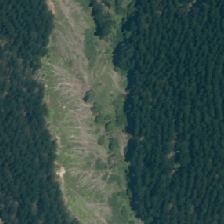
Land cover: low_producing_grassland